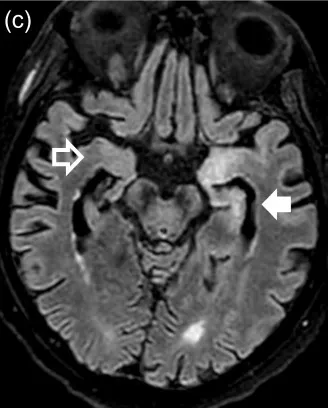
MRI images (FLAIR, 3 T) of the brain showing pre-PLEX treatment situation. Coronal section through temporal lobes and hippocampi showing clear hyperintense signal in temporal lobe and hippocampus on the left side (with some minor hyperintensity also on the right side).
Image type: radiology (mri)